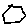
Label: hexagon